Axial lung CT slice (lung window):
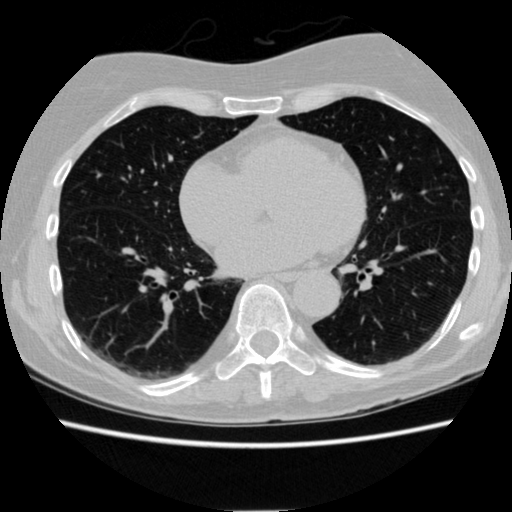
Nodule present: no